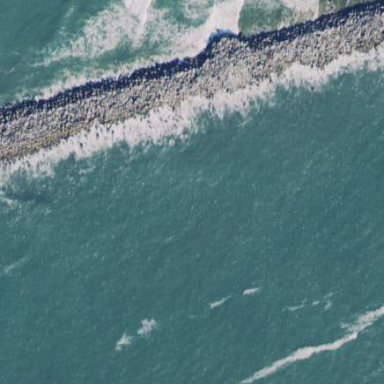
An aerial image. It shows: Breakwater structure.